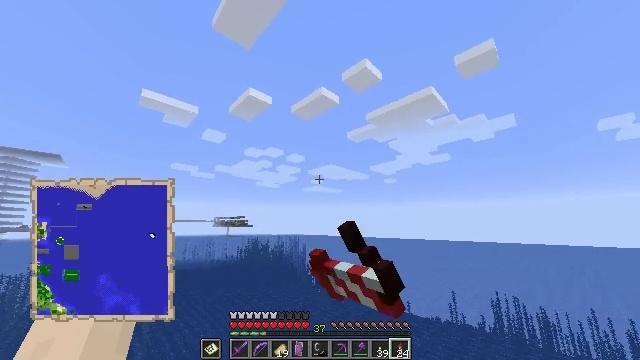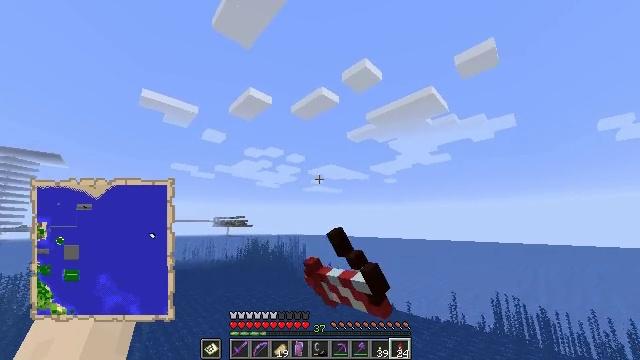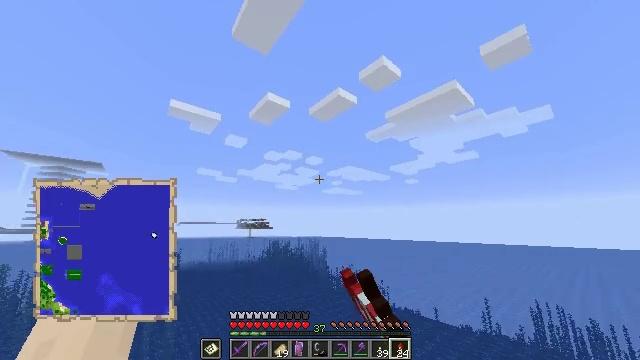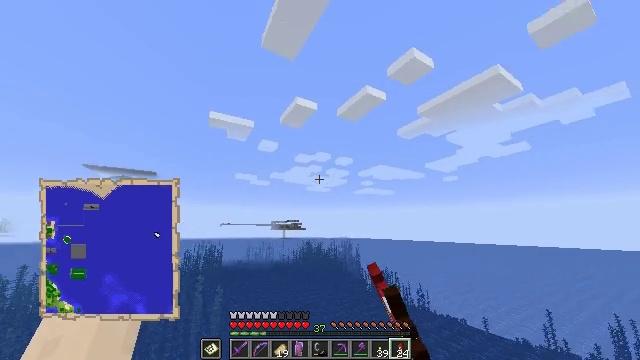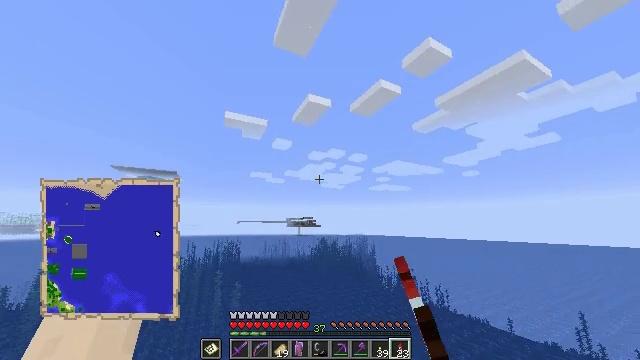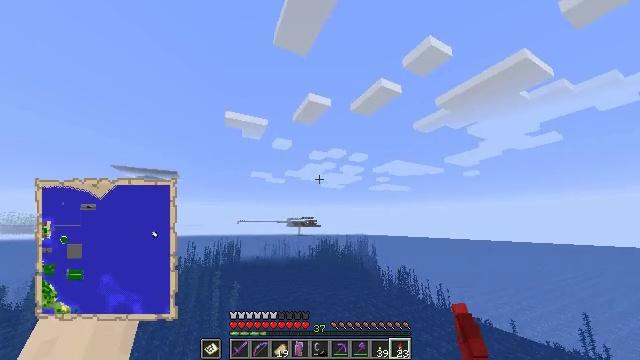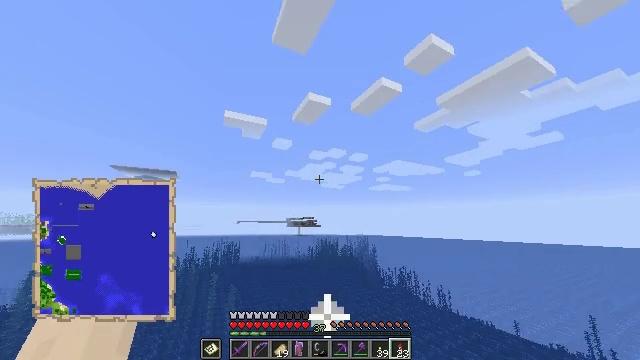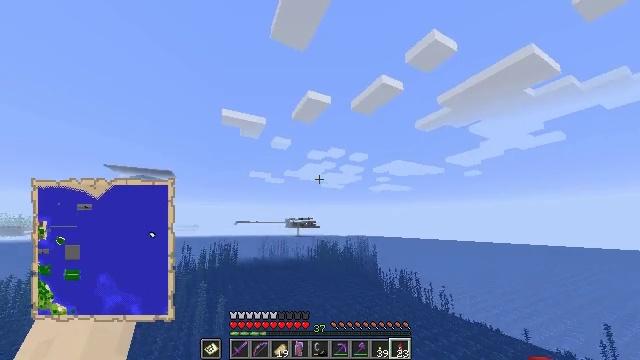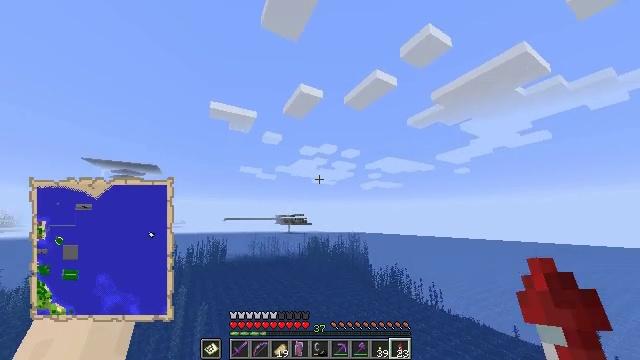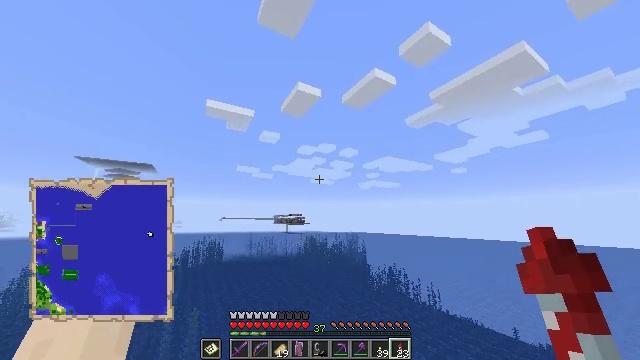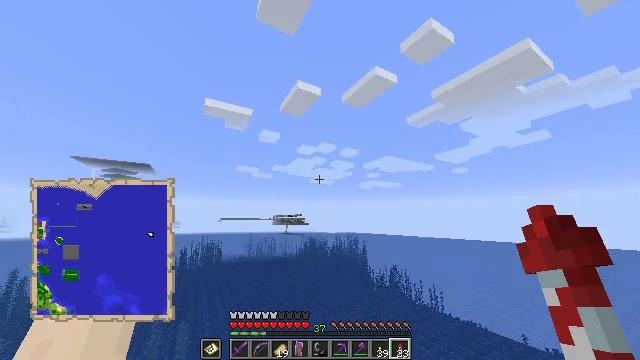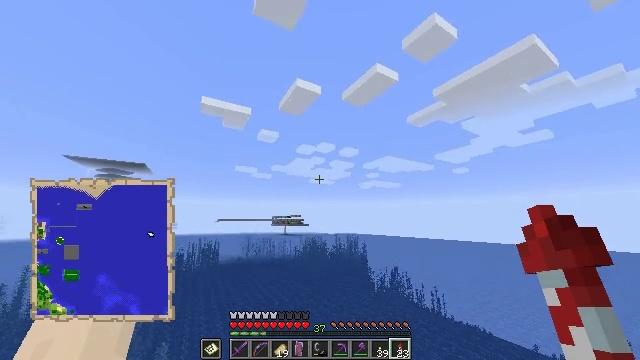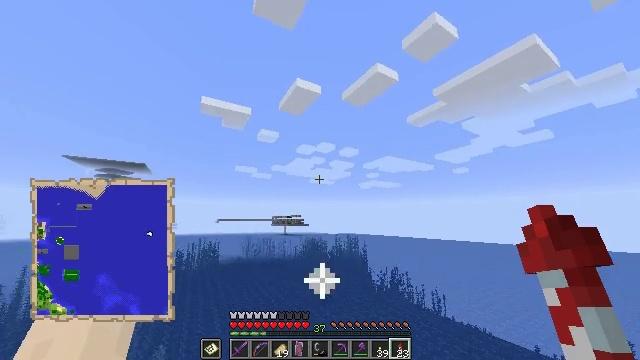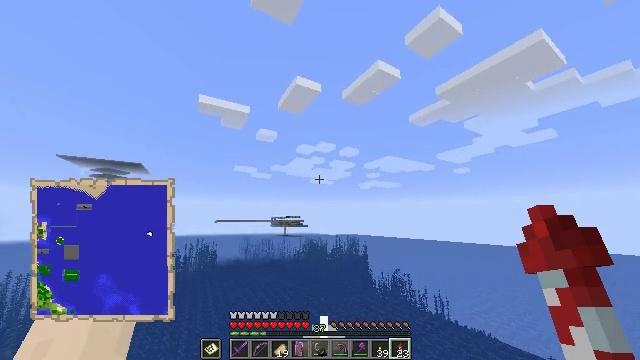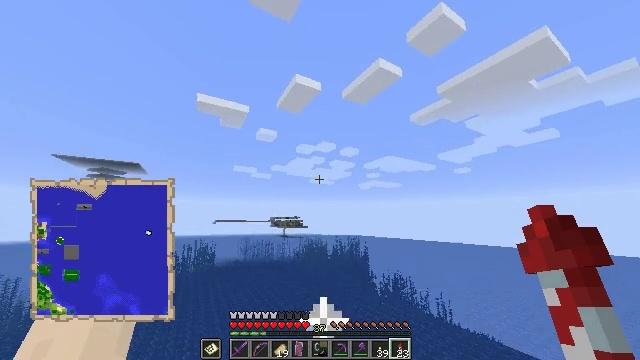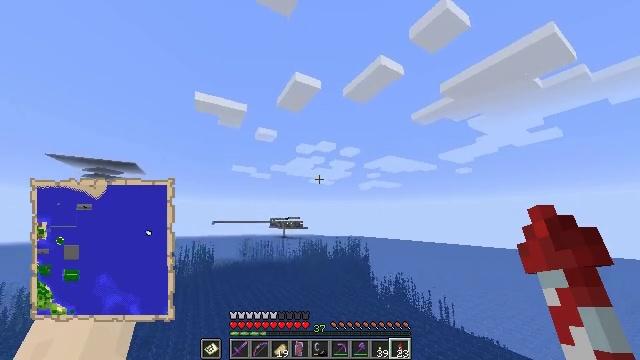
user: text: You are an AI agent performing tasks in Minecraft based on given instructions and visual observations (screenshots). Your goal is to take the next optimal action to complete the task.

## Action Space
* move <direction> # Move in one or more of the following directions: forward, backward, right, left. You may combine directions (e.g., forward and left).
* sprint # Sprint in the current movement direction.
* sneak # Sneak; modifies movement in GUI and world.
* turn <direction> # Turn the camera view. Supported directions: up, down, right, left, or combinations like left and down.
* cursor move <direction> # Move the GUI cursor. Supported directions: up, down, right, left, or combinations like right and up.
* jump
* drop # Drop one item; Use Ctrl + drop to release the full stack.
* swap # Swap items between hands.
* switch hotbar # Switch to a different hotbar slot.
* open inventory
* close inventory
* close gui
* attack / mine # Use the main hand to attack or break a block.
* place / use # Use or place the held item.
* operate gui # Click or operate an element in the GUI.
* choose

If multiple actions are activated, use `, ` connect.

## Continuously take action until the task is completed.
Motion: motion action
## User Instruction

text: Break the bone block to gather material.
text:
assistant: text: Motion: move forward, sprint, use / place
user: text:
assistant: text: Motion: move forward, sprint, turn left
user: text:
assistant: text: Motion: move forward, sprint, turn left
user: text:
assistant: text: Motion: move forward, sprint, turn left
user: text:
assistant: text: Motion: move forward, sprint
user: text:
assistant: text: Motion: move forward, sprint
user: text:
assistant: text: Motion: move forward, sprint
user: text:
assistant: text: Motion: move forward, sprint, turn right and down
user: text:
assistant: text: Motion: move forward, sprint
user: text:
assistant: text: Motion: move forward, sprint
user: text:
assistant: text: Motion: move forward, sprint
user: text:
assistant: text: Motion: move forward, sprint
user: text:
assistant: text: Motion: move forward, sprint
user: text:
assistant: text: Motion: move forward, sprint
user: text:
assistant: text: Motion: move forward, sprint
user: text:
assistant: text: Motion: move forward, sprint
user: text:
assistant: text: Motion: move forward, sprint
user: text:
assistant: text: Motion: move forward, sprint
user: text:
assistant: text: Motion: move forward, sprint
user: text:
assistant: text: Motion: move forward, sprint
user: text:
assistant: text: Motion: move forward, sprint
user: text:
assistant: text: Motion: move forward, sprint
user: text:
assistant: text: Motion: move forward, sprint, turn left
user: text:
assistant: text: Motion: move forward, sprint, turn left
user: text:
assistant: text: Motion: move forward, sprint, turn left
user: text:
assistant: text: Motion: move forward, sprint, turn left
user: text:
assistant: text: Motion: move forward, sprint, turn left
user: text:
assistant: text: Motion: move forward, sprint, turn left and down
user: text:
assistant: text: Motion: move forward, sprint
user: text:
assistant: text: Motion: move forward, sprint